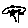
Label: tree